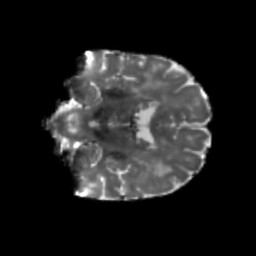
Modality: T2w
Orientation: coronal
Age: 78
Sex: male
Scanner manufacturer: siemens
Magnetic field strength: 3 T
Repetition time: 5.25 s
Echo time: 0.08 s